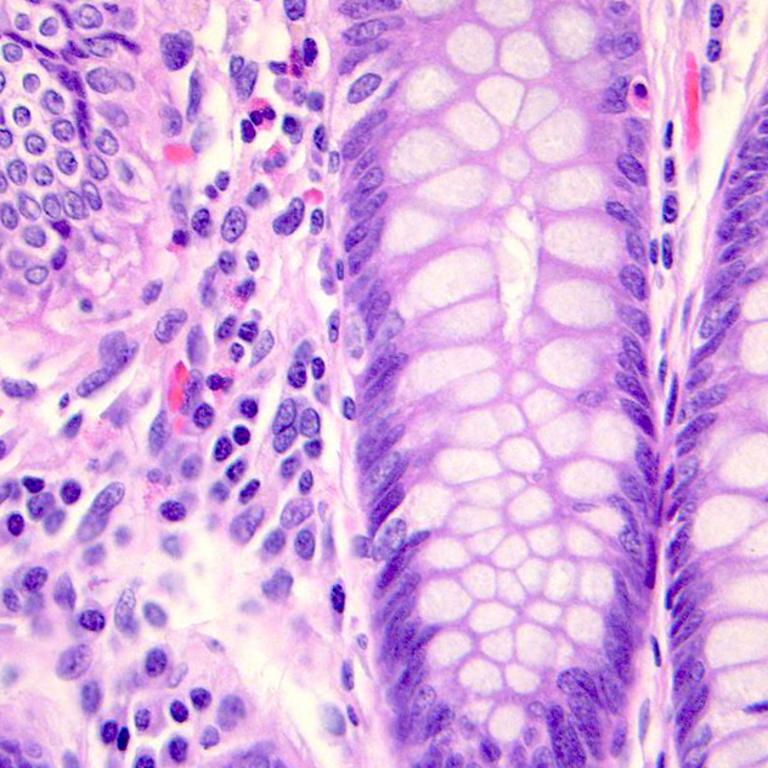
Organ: colon
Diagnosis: benign